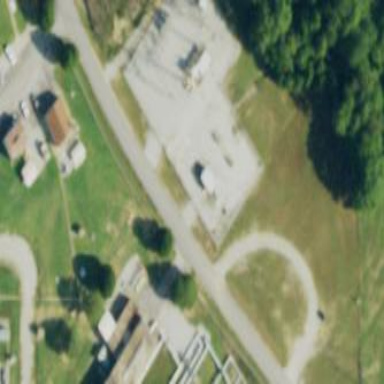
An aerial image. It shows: Industrial substation surrounded by fence.